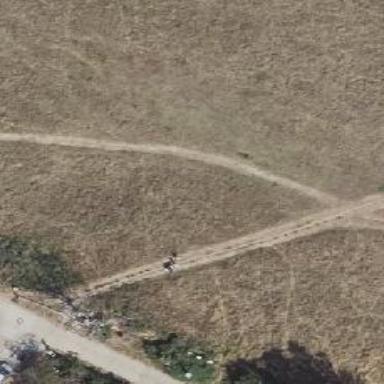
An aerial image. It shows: Dirt path.